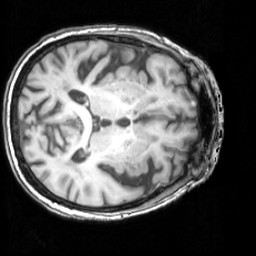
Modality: T1w
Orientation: axial
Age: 78
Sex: female
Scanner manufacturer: siemens
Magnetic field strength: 3 T
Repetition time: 1.62 s
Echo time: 0.003 s